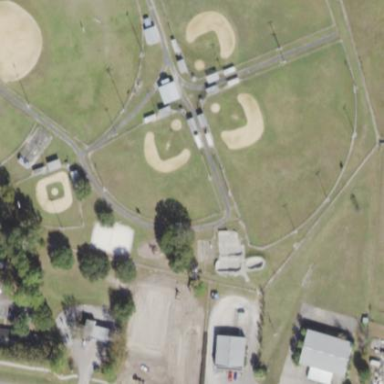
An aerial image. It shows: Baseball pitch for leisure land activities.